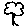
Label: tree